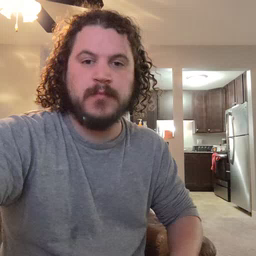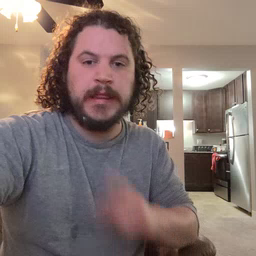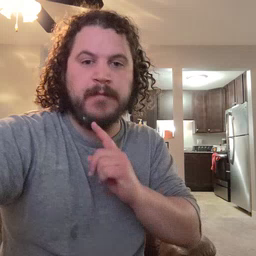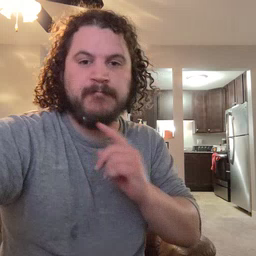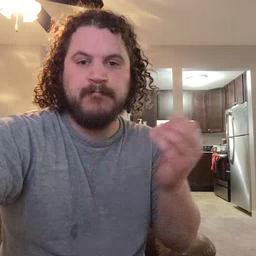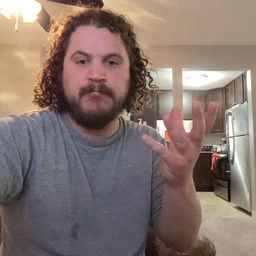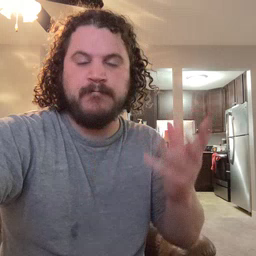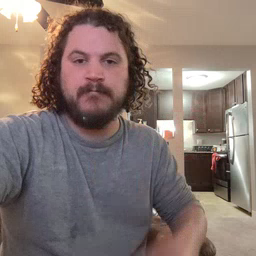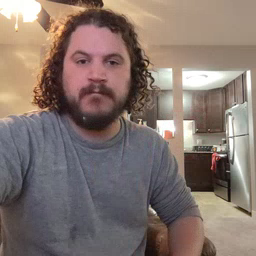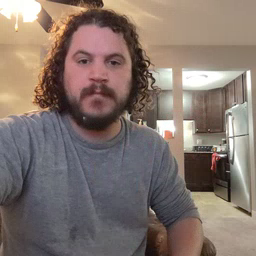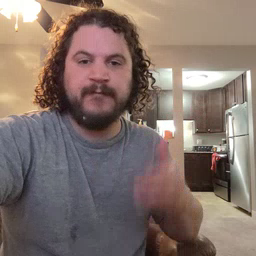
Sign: lamp